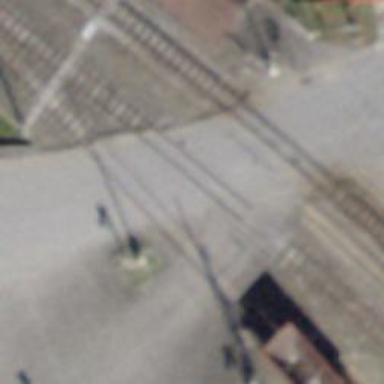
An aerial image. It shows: Railway level crossing.